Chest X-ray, AP view. Patient: 39 years old, sex M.
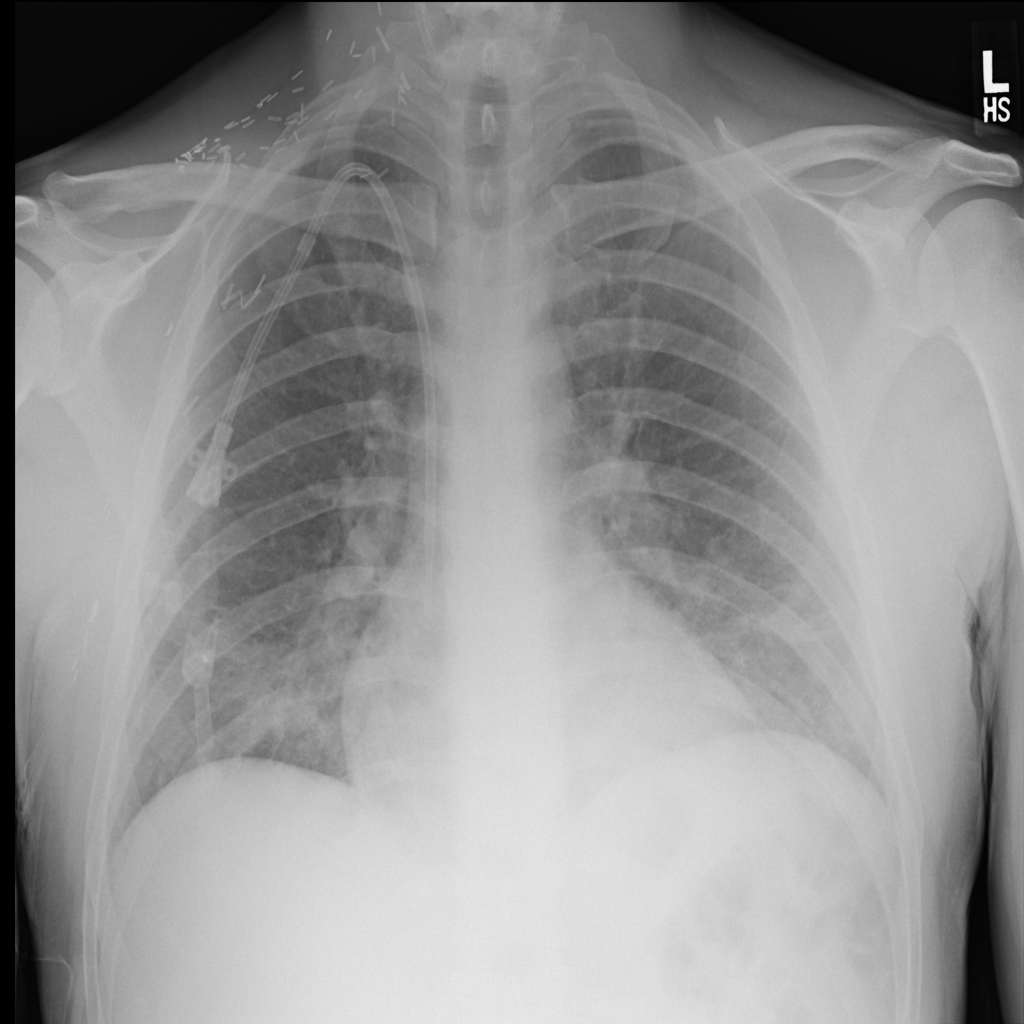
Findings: Infiltration